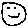
Label: smiley face